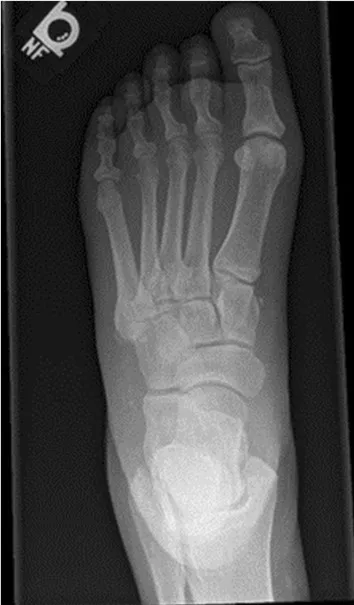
X-ray left foot.
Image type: radiology (x_ray)